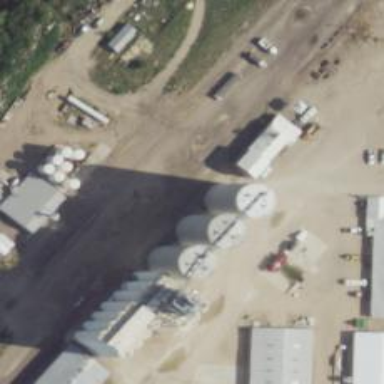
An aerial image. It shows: Silo.